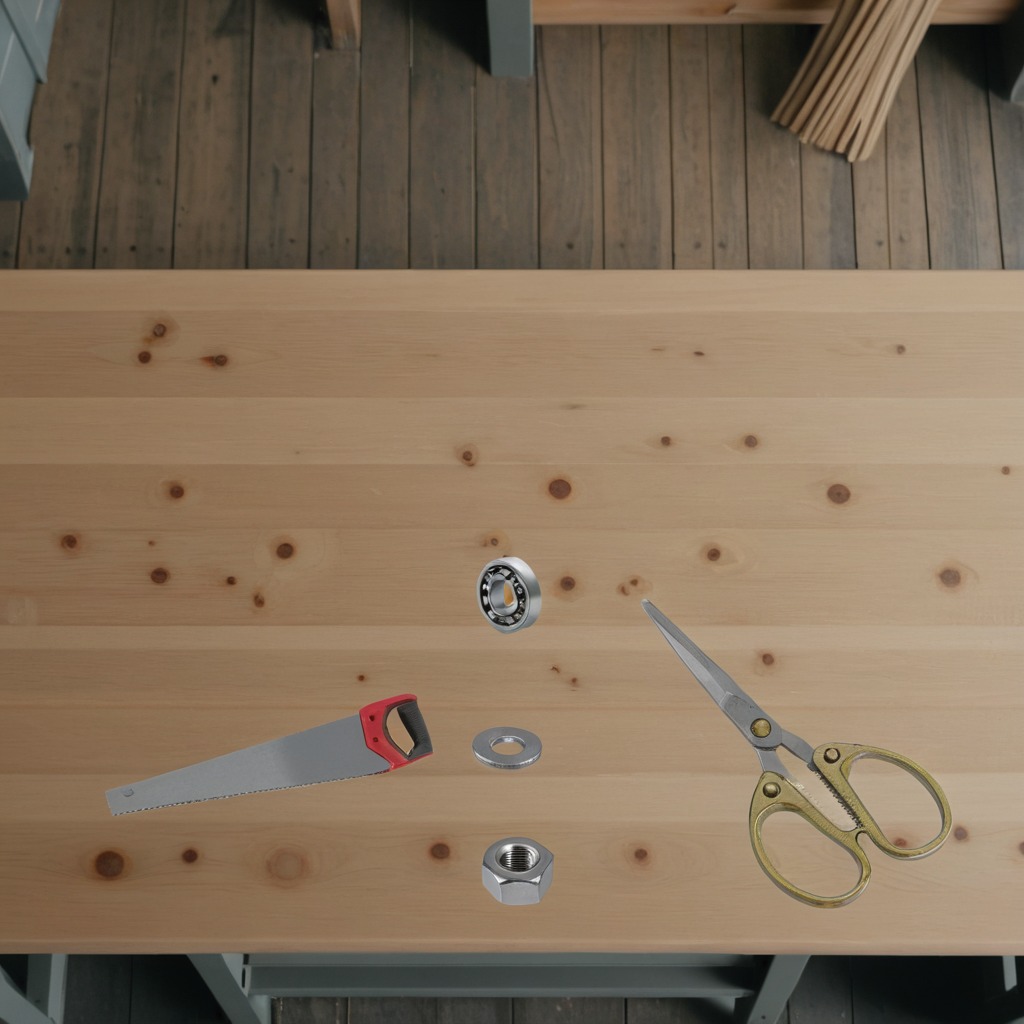
A ball bearing, a washer, a saw, a nut, and a pair of scissors are lying on the workbench.